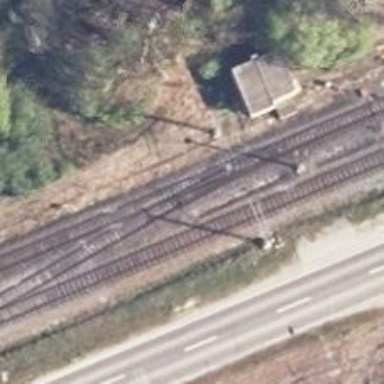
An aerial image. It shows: Railway track with contact line for electrification.